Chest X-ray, PA view. Patient: 15 years old, sex F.
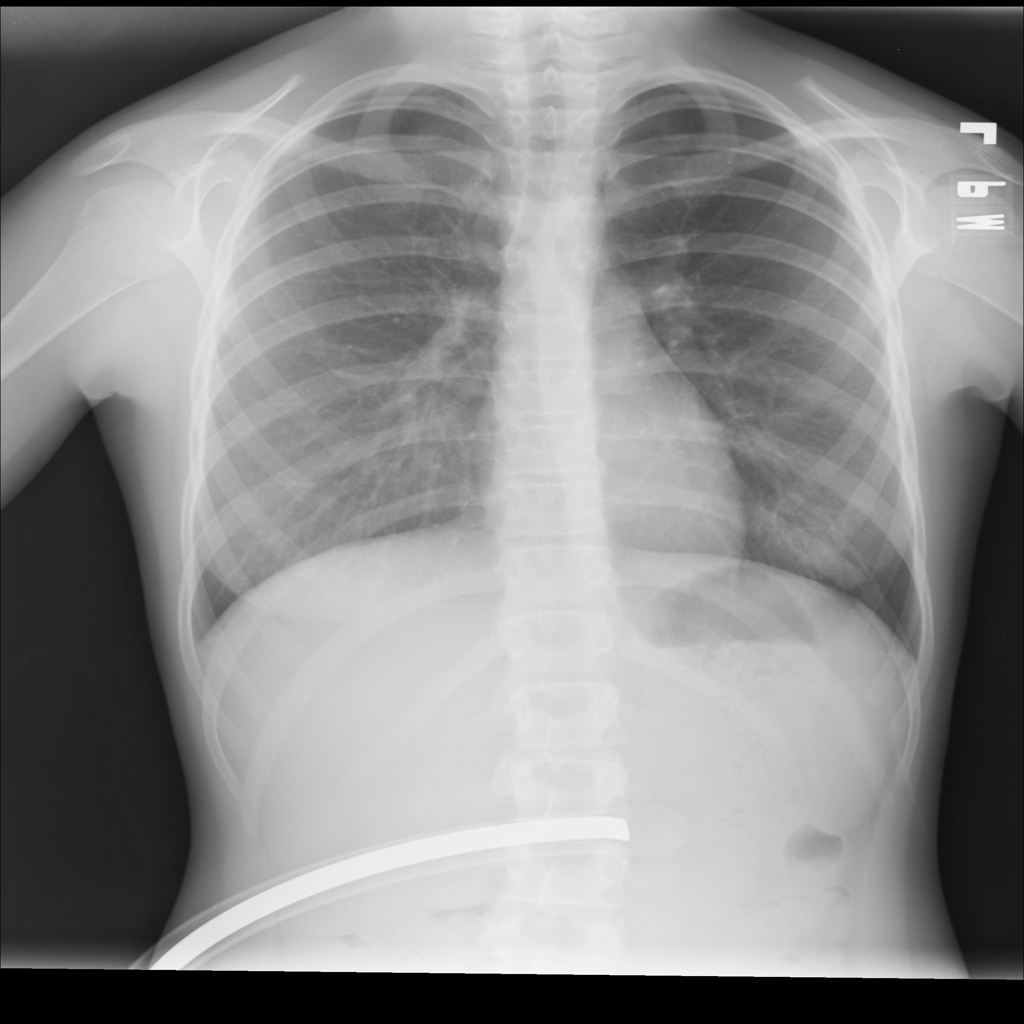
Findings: No Finding